Question: For some reason, whenever I create a Text Box and start typing, the background text is highlighted white and I can't make it transparent. This picture should explain everything:

I want to remove the highlighting so the gradient in the background shows through. I used to do things like this a lot, but for some reason Word won't let me now. Any suggestions?
I am on Word 2011 Mac
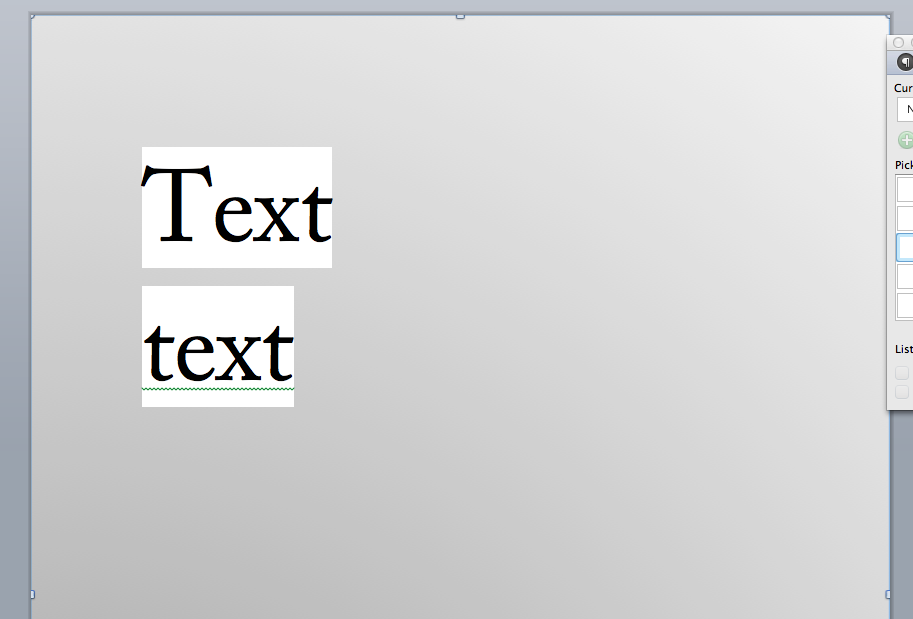
Answer: Right-click the text box that you want to make invisible.
1. If you want to change multiple text boxes, click the first text box or shape, and then press and hold SHIFT while you click the other text boxes.
2. On the shortcut menu, click Format Text Box.
3. On the Colors and Lines tab, in the Fill section, click the arrow next to Color, and then click No Color.
4. On the Colors and Lines tab, in the Line section, click the arrow next to Color, and then click No Color.
5. Click OK. Your textbox's background is now invisible...
It seems the actual text highlight is your problem, so try:
-
As seen <URL>.